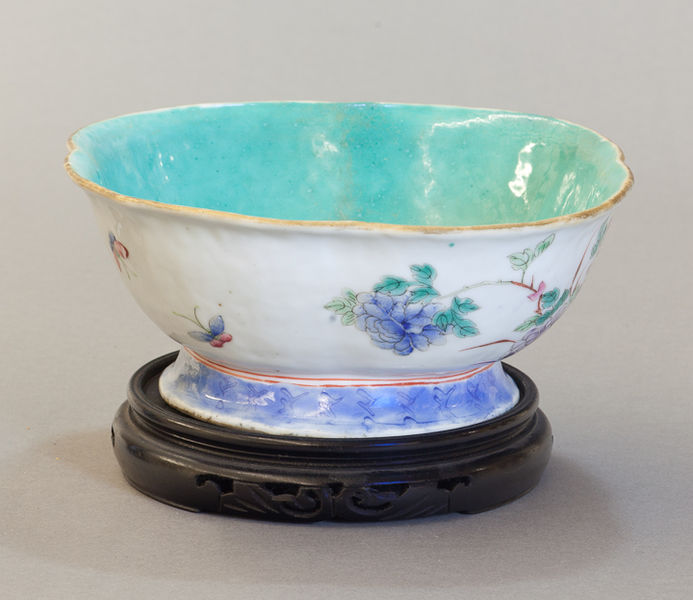
Titel: Fruit Bowl
Standort: Amherst (Massachusetts, USA)
Institution: Mead Art Museum, Amherst College
Schlagwörter: blue, ornate, red, white, black, gold, green, old, painting, flowers, pink, brown, pot, wood, flower, fruit, stand, decoration, ornament, purple, flight, flying, victorian, leaves, ceramic, floral, vessel, branches, cup, lip, asian, butterfly, china, jade, dish, pottery, pedestal, round, photograph, container, porcelain, bowl, painted, base, shape, stem, aqua, glazed, 19th century, asia, clay, gilding, carved, cherry, tea cup, edge, object, petals, turquoise, delicate, stalk, display, ton, filigran, rim, berries, breen, sheen, glaze, porzelan, dinnerware, gold rim, turquoie, türkis, blmig, porceilan, scalloped, flyingh, cherrt, wooden base, turquois, bowlasian, turkis, jadegreen